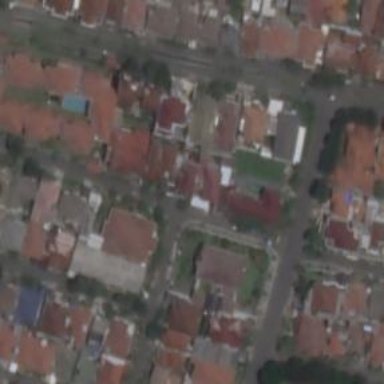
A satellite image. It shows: Residential road.